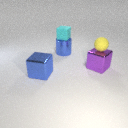
small yellow rubber sphere in front of small cyan rubber cube